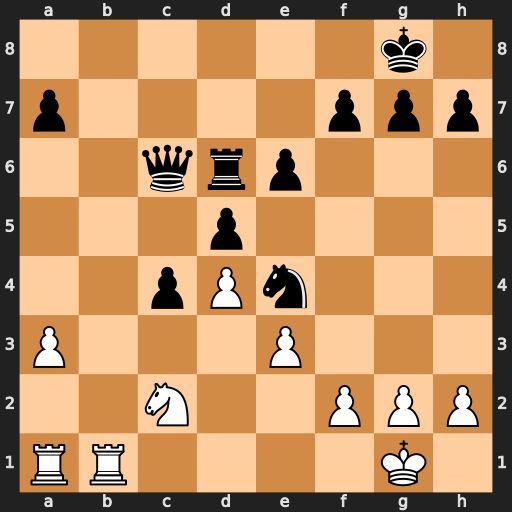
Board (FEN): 6k1/p4ppp/2qrp3/3p4/2pPn3/P3P3/2N2PPP/RR4K1
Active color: w
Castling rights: -
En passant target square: -
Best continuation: Rb8+ Rd8 Rxd8+ Qe8 Rxe8#